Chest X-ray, PA view. Patient: 49 years old, sex F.
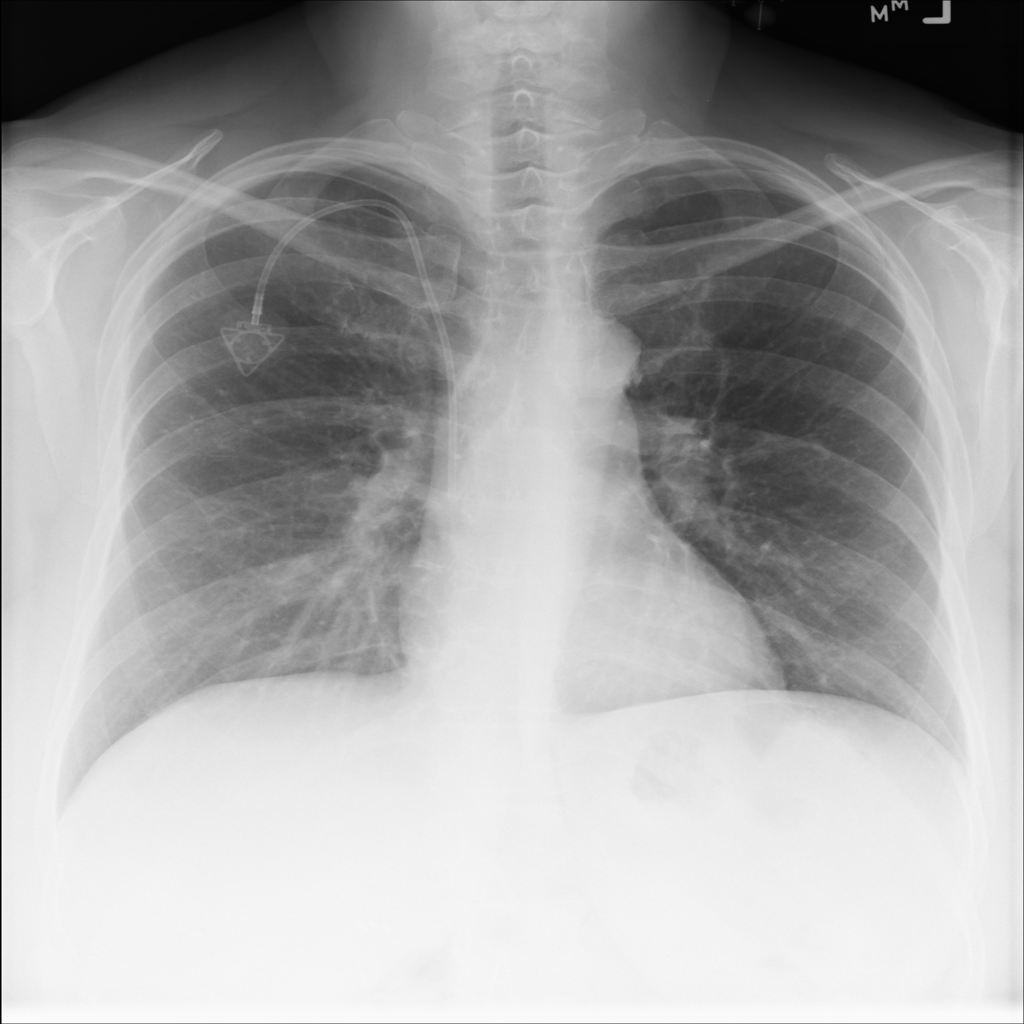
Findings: No Finding